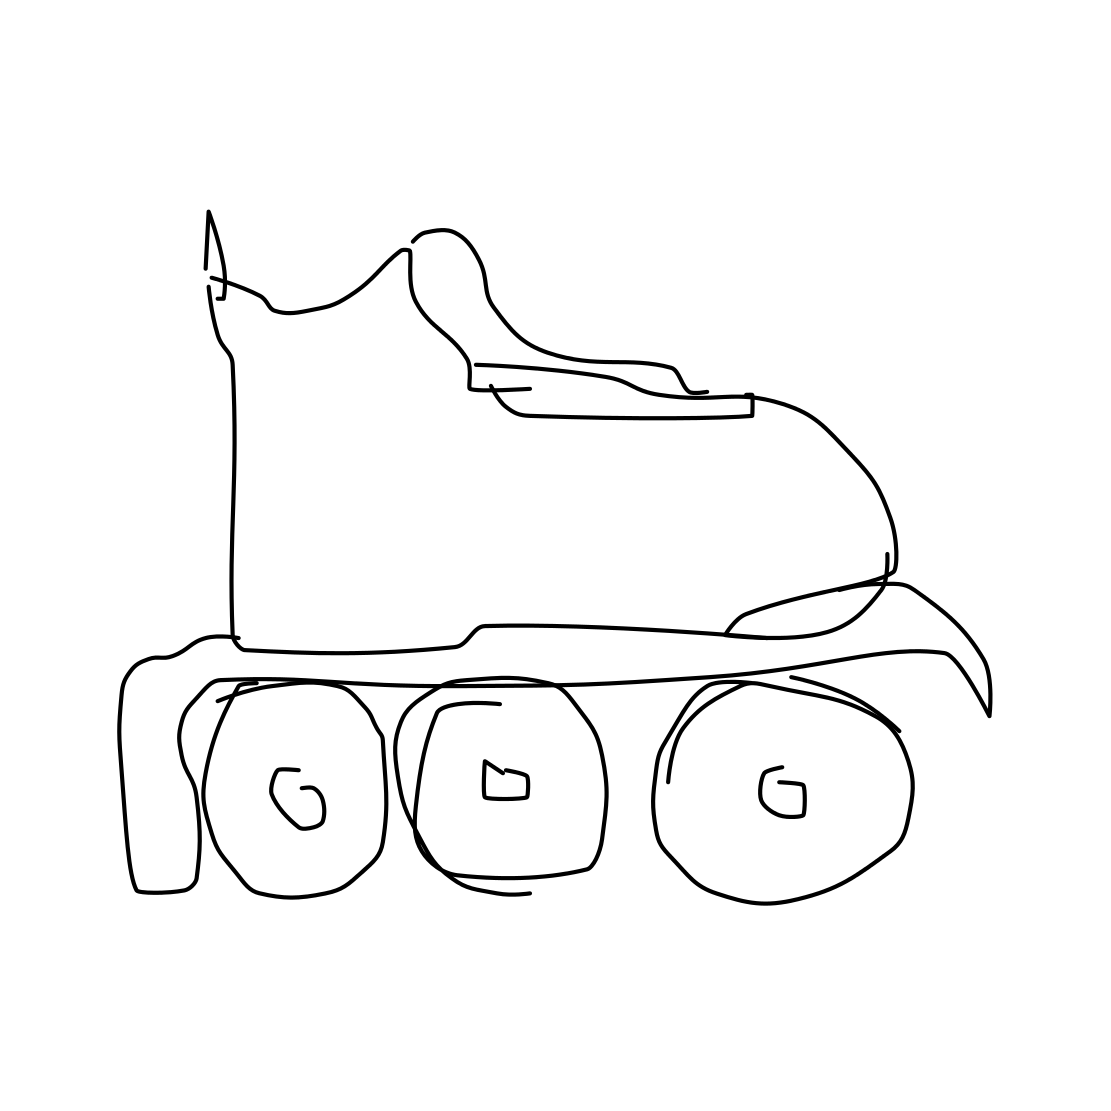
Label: rollerblades